Interaction volume radius: 5 \u00c5
Interaction volume height: 10 \u00c5
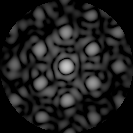
Disorder parameter: 0.567